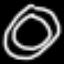
Label: donut